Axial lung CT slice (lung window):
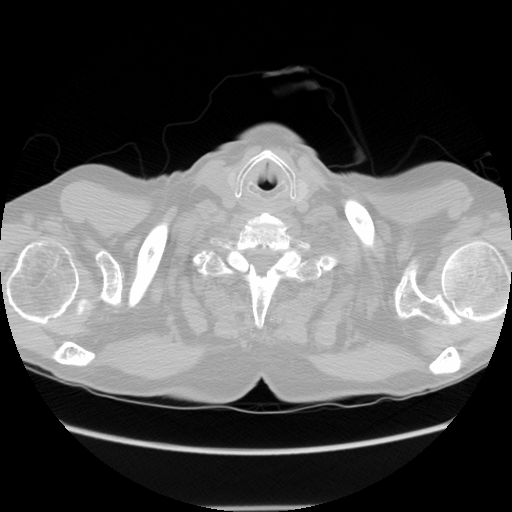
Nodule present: no